Interaction volume radius: 5 \u00c5
Interaction volume height: 30 \u00c5
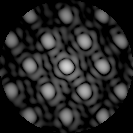
Disorder parameter: 0.1669